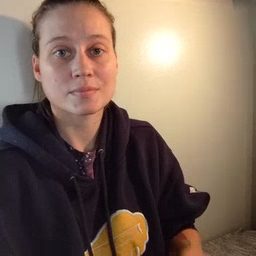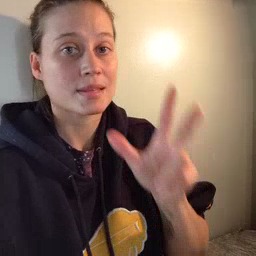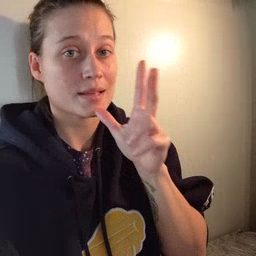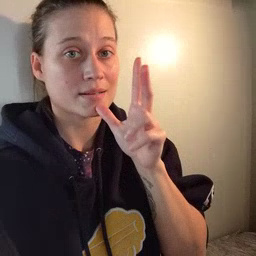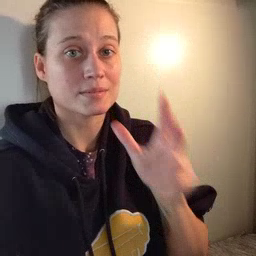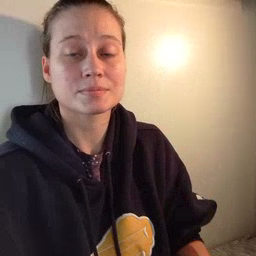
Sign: hen